Question: I know (or I think I know) about char encoding unicode as much as is in this article: <URL> .

I saved a japanese character in a file, and opening it in multiple ways gives me multiple results.
Counterclockwise (roughly)
1. 'cat' inside yakuake shows me the right results.
2. vim inside yakuake doesn't show it right!
3. gvim opened from yakuake shows it wrong too. (Bigger gvim in center of screen)
4. gvim opened from Alt-F2 shows it right, bottom gvim.
5. Intellij opening it directly shows it right. (not in image)
6. Reading using scala in Intellij shows it wrong. scala.io.Source.fromFile( , "UTF-8" ).mkString
Could someone tell me please what's up here? Specially the vim inconsistency? I can bear Linux(X) and Intellij behaving arbitrarily, but vim doing that tells me that it's my understanding that's faulty.
EDIT: To answer @user3666209's question, all the vim/gvim's have 'empty' file encoding.
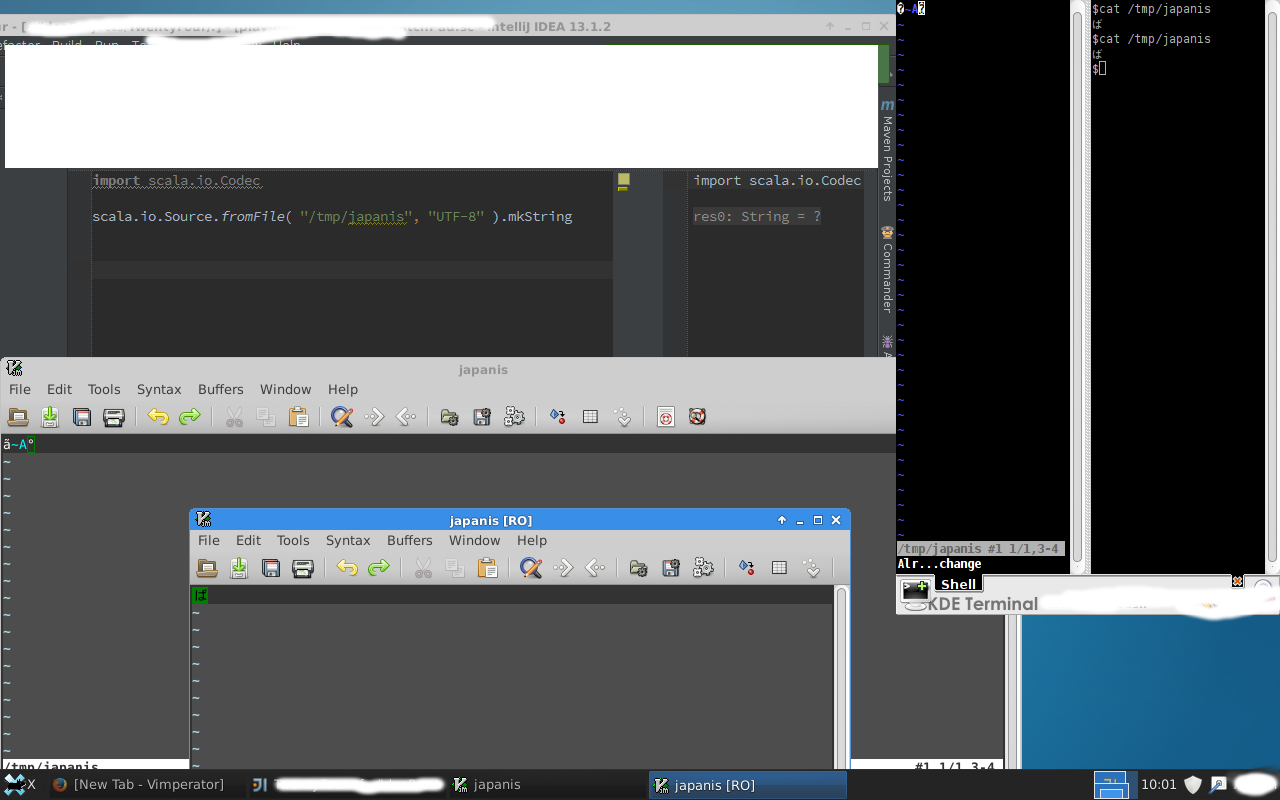
Answer: Thank you everyone who answered!
Reasons of vim inconsistency, wrong 'encoding' for vims open from terminal and separately. Solved by :set encoding=utf8 inside vim.
Also set my terminal's encoding to utf8 otherwise cat would give wrong results.
For java, use 'export JAVA_TOOL_OPTIONS='-Dfile.encoding=UTF-8''